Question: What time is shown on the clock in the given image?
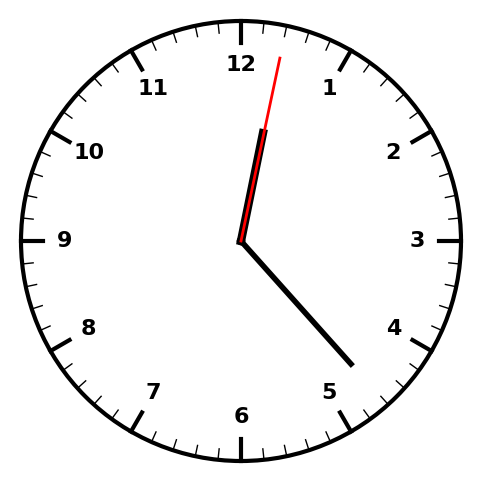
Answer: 12:23:02